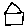
Label: house